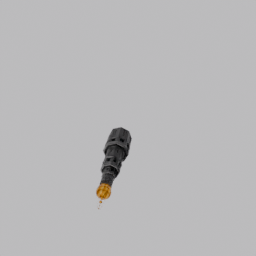
Label: architecture